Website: walmart
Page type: cart
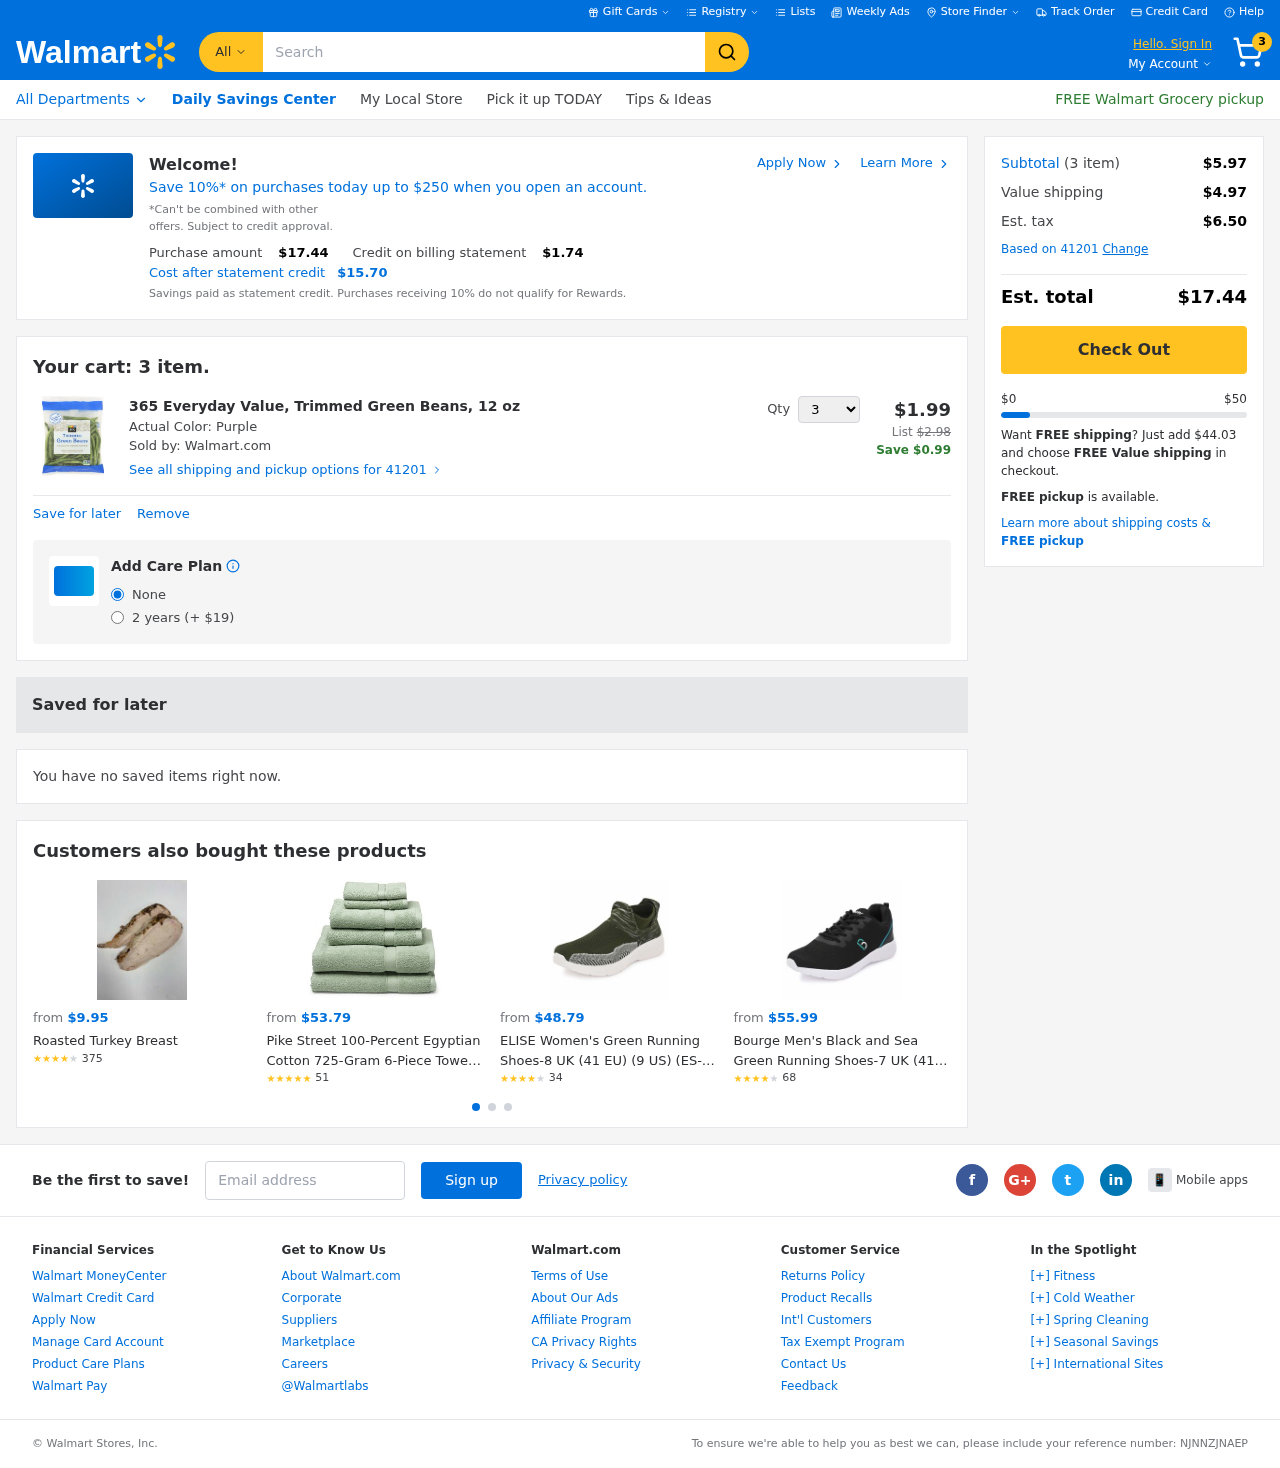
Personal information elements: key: PII_EMAIL
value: kellyoliver@gmail.com
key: PII_POSTCODE
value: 41201
Product elements: key: PRODUCT1_NAME
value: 365 Everyday Value, Trimmed Green Beans, 12 oz
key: PRODUCT1_PRICE
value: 1.99
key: PRODUCT1_QUANTITY
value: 3
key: PRODUCT2_NAME
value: Roasted Turkey Breast
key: PRODUCT2_NUM_RATINGS
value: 375
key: PRODUCT2_PRICE
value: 9.95
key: PRODUCT2_RATING
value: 3.9
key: PRODUCT3_NAME
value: Pike Street 100-Percent Egyptian Cotton 725-Gram 6-Piece Towel Set, Pale Green
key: PRODUCT3_NUM_RATINGS
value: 51
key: PRODUCT3_PRICE
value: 53.79
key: PRODUCT3_RATING
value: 4.6
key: PRODUCT4_NAME
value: ELISE Women's Green Running Shoes-8 UK (41 EU) (9 US) (ES-S20-002)
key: PRODUCT4_NUM_RATINGS
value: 34
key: PRODUCT4_PRICE
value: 48.79
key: PRODUCT4_RATING
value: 4.1
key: PRODUCT5_NAME
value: Bourge Men's Black and Sea Green Running Shoes-7 UK (41 EU) (8 US) (Loire-279)
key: PRODUCT5_NUM_RATINGS
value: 68
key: PRODUCT5_PRICE
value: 55.99
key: PRODUCT5_RATING
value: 4.2
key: PRODUCT1_ORIGINAL_PRICE
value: $2.98
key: PRODUCT1_SAVINGS
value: Save $0.99
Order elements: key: ORDER_NUM_ITEMS
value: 3
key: ORDER_TOTAL
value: $17.44
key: PROMO_TOTAL_AFTER_CREDIT
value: $15.70
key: ORDER_SUBTOTAL
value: $5.97
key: ORDER_SHIPPING_COST
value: $4.97
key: ORDER_TAX
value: $6.50
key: FREE_SHIPPING_REMAINING
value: $44.03
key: ORDER_REFERENCE_NUMBER
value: NJNNZJNAEP
Search elements: key: HEADER_SEARCH
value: Search
Other elements: key: PROMO_CREDIT
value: $1.74